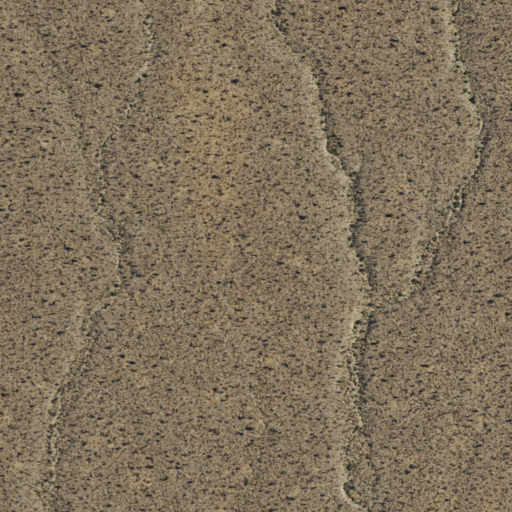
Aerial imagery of plain(s) in Nevada named Yucca Forest containing only shrub